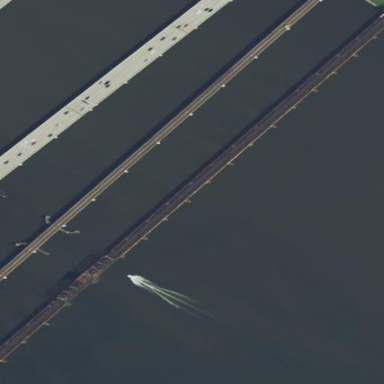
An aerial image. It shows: Bridge with beam structure.